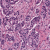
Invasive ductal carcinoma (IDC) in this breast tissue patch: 1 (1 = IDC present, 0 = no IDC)